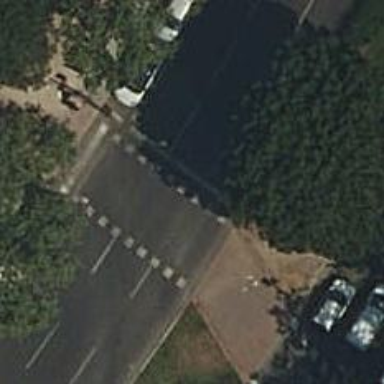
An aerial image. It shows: Road with traffic signals at the crossing.